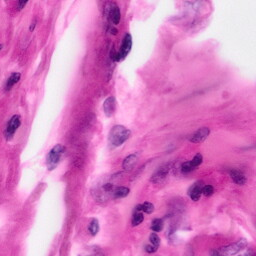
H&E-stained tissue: Pancreatic